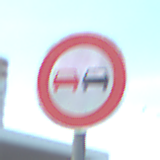
Verkehrszeichen: Ueberholverbot
Umgebung: Outdoor, Suburban
Tageszeit: MorningAfternoon
Wetter: PartlyCloudy
Licht: Natural
Jahreszeit: NotSpecified
Kontrast: HighContrast